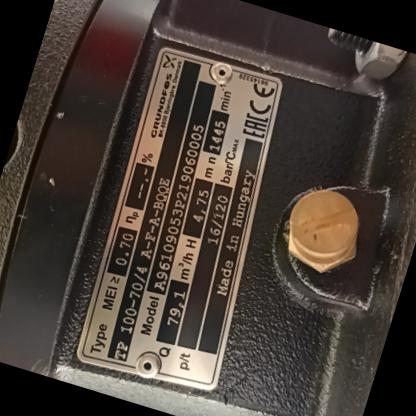
Klasa: tabliczka-znamionowa